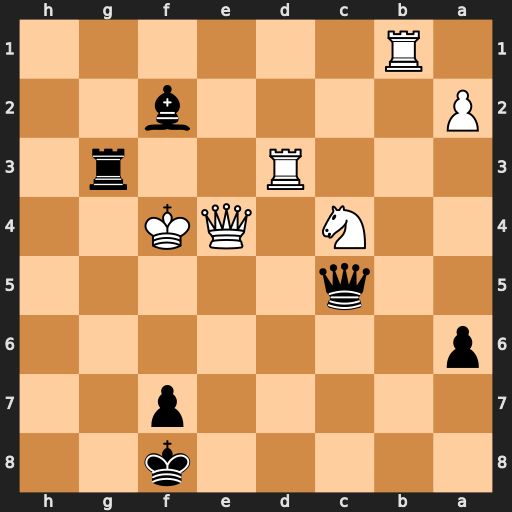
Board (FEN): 5k2/5p2/p7/2q5/2N1QK2/3R2r1/P4b2/1R6
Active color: b
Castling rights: -
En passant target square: -
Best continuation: Qg5#